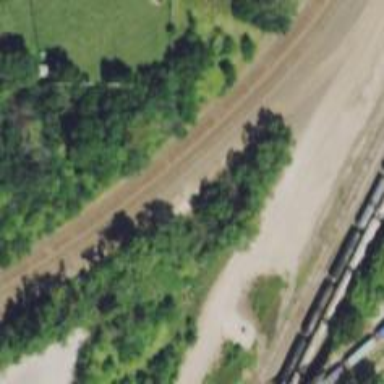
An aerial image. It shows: Railway track.